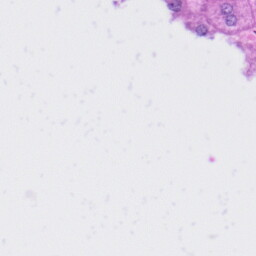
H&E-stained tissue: Liver